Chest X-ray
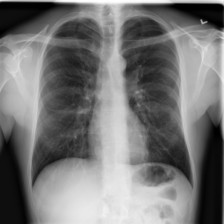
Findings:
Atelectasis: negative
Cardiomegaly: negative
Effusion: negative
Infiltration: negative
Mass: negative
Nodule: negative
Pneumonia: negative
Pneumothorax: negative
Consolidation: negative
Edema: negative
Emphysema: negative
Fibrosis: negative
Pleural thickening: negative
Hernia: negative